Brain MRI, modality: ceT1
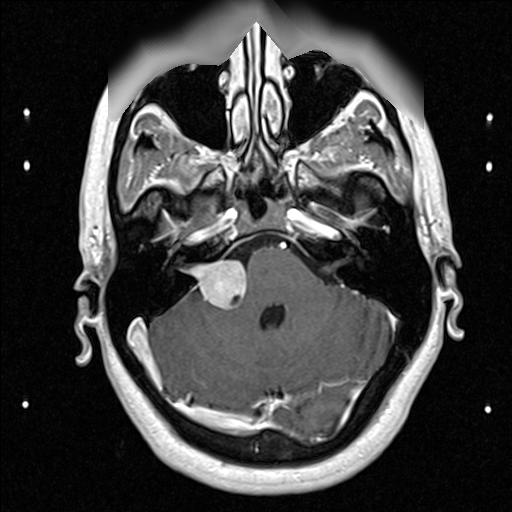